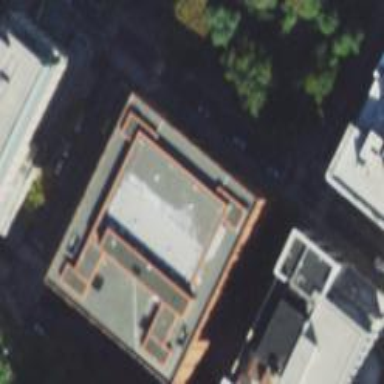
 specifically the library. The building has flat concrete roof."